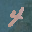
Label: 4